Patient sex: M
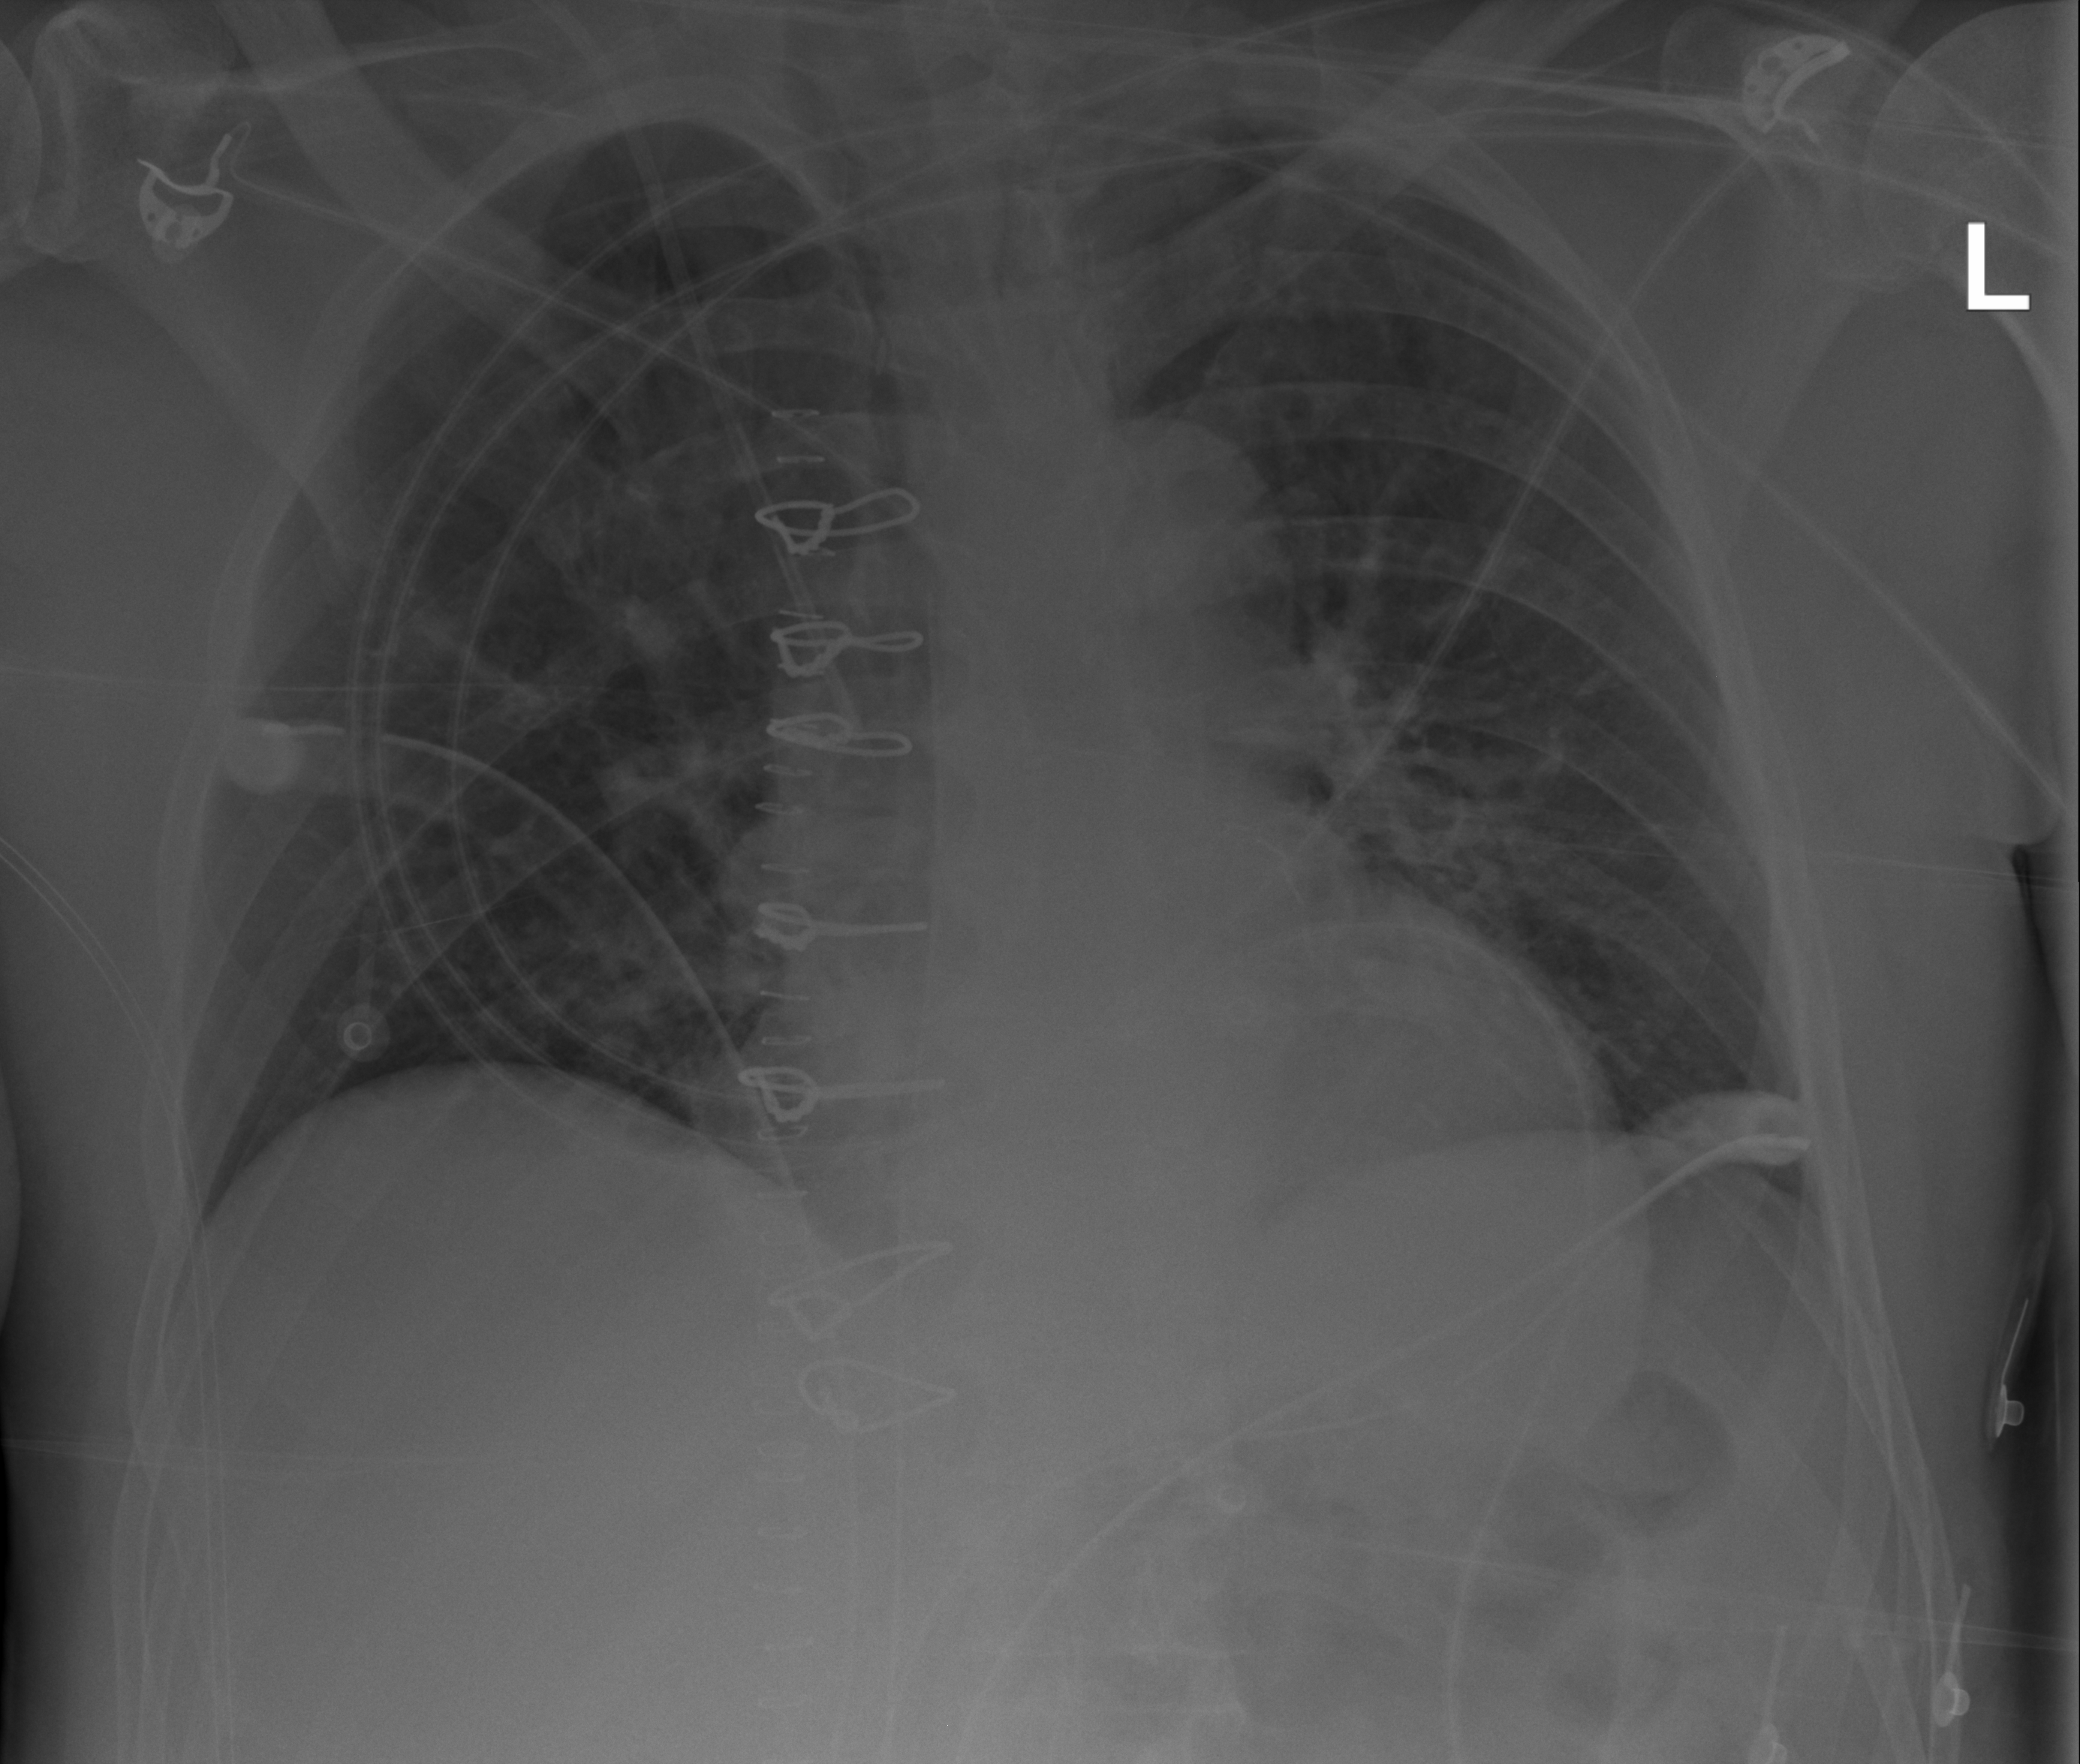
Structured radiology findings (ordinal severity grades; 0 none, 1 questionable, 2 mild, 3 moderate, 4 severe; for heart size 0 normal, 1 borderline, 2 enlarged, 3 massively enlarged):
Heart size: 0
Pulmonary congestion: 2
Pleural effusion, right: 0
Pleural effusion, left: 0
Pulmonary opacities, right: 0
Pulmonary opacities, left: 0
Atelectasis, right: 0
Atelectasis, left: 0